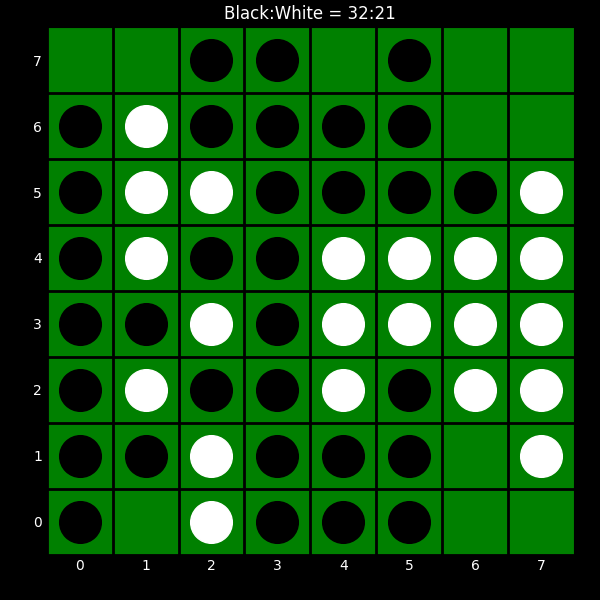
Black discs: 32
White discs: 21